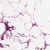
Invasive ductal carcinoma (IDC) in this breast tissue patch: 0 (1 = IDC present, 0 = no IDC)